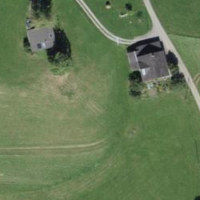
EUNIS habitat code: 24
Species observed at this site:
Anthoxanthum odoratum